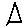
Label: triangle